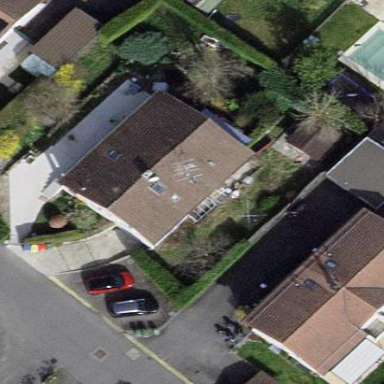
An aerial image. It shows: Garden enclosed by fence.